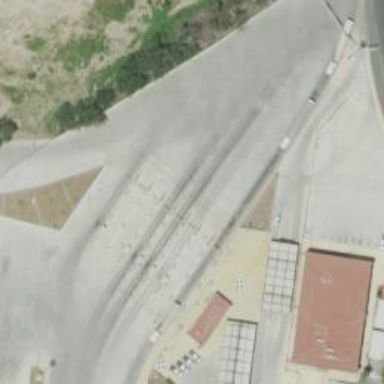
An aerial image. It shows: Asphalt trunk link road.